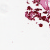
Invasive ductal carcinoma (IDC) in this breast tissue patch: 0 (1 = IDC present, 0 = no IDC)